Aerial crown-view tile of a tropical tree (Barro Colorado Island, Panama), acquired 20250512:
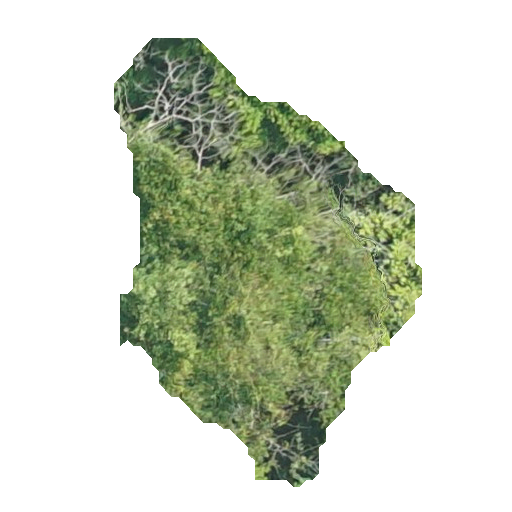
Species: Dipteryx oleifera
GBIF accepted scientific name: Dipteryx oleifera
Crown area: 125.928 m²